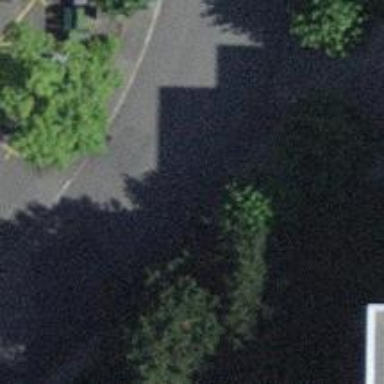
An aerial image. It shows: Kerb barrier.